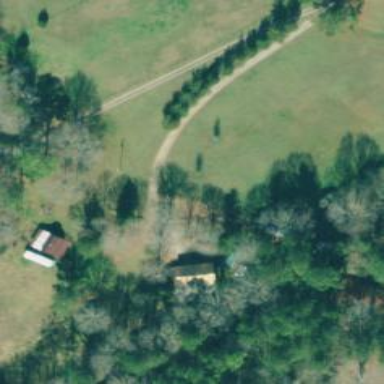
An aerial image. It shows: Driveway.